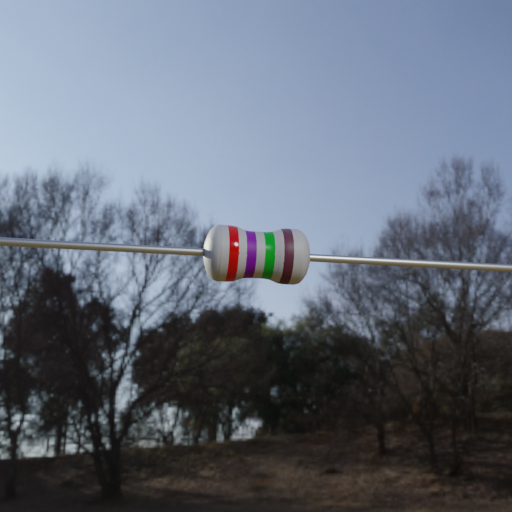
Resistor colour bands (in order): red, violet, green, brown